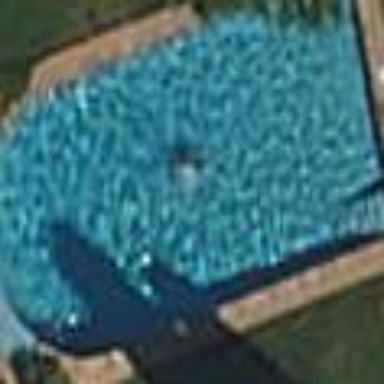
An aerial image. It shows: Swimming pool located in leisure land.